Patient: sex F, age 19
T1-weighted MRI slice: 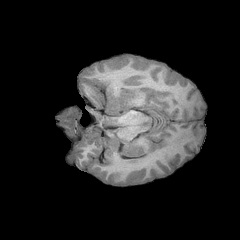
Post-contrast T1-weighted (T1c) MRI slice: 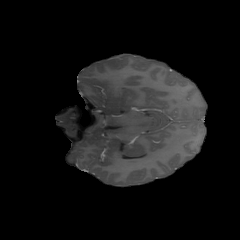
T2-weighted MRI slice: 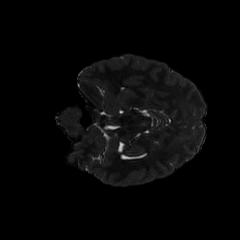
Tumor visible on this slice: no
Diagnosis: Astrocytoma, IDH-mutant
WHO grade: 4